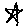
Label: star